Question: Duntemann says and has gone on to elaborate upon this as . So I am assuming 16 bits at a time (16-bit processor) * 64K because 16 address lines (2^16). But, by that logic for calculation shouldn't 8080 (8-bit processor) also having 16 address lines have been able to address 8 * 64K = 0.5MB?

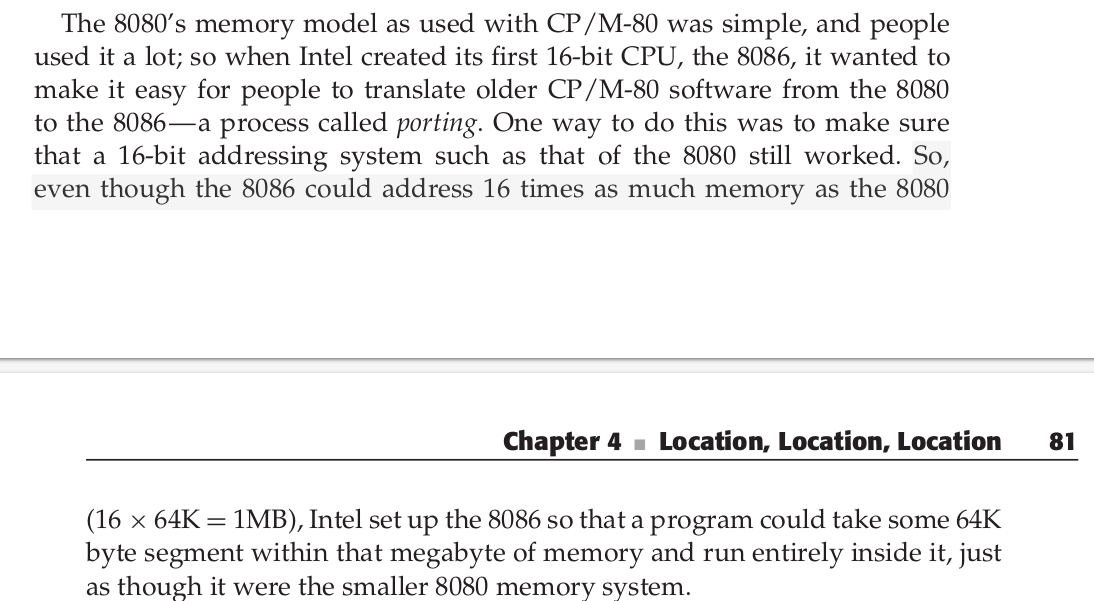
Answer: 16x is the difference between '2^20' and '2^16'.
The 8080 has 16 bits of address space, meaning it can access 2^16 (65,536) different addresses. The amount of memory it can access is therefore 65,536 *
(the amount of memory at each address). In our case, the amount of memory at each address is 1 byte, so the amount of addressable memory is 65,536 * 1 byte = 64KB.
The 8086 has 20 bits of address space, meaning it can access 2^20 different addresses (1MB)
And of course 1MB/64KB is 16.
Note that the "bit-ness" of a processor does not always reflect the size of its address bus. It often does, but not in these cases.
The 8080 is an 8-bit processor, but its address bus is 16 bits wide. Similarly the 8086 is a 16 bit processor but its address bus is 20 bits.